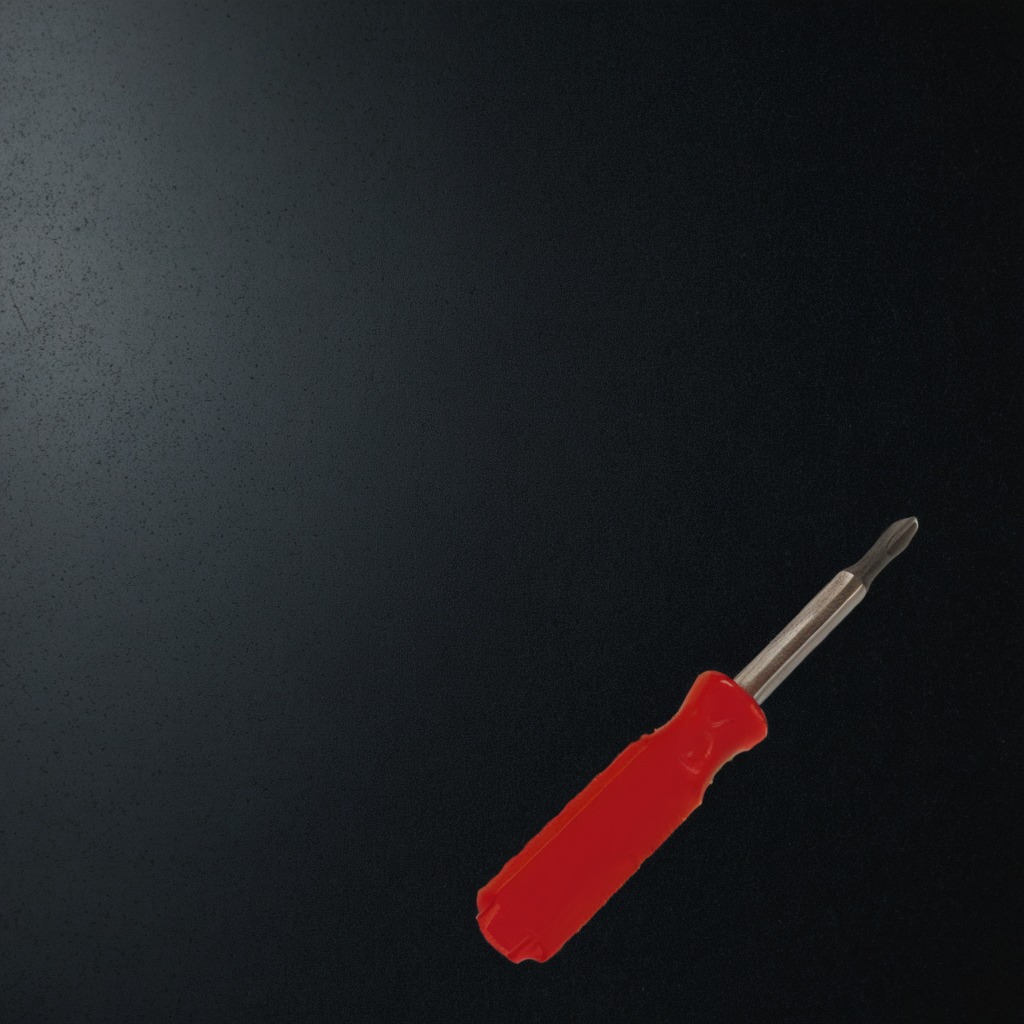
A screwdriver lying on the granite tabletop